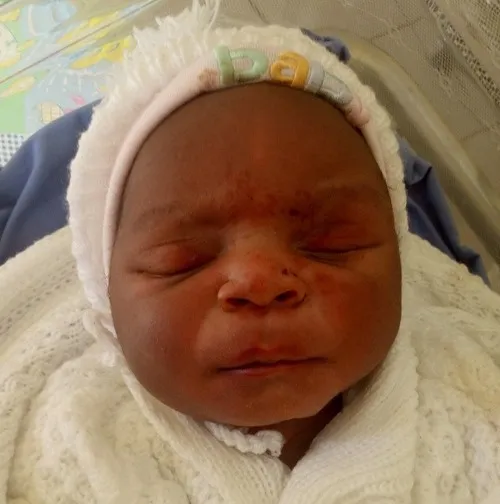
Baby 24 hours later with all syndromic facial features resolved.
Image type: medical_photograph (other_medical_photograph)